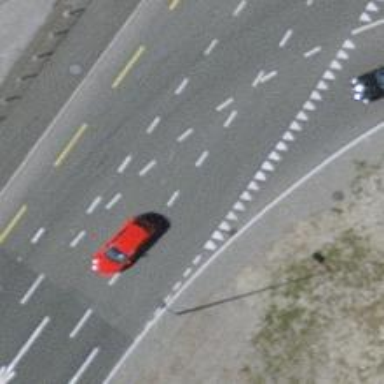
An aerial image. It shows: Road with traffic signals.